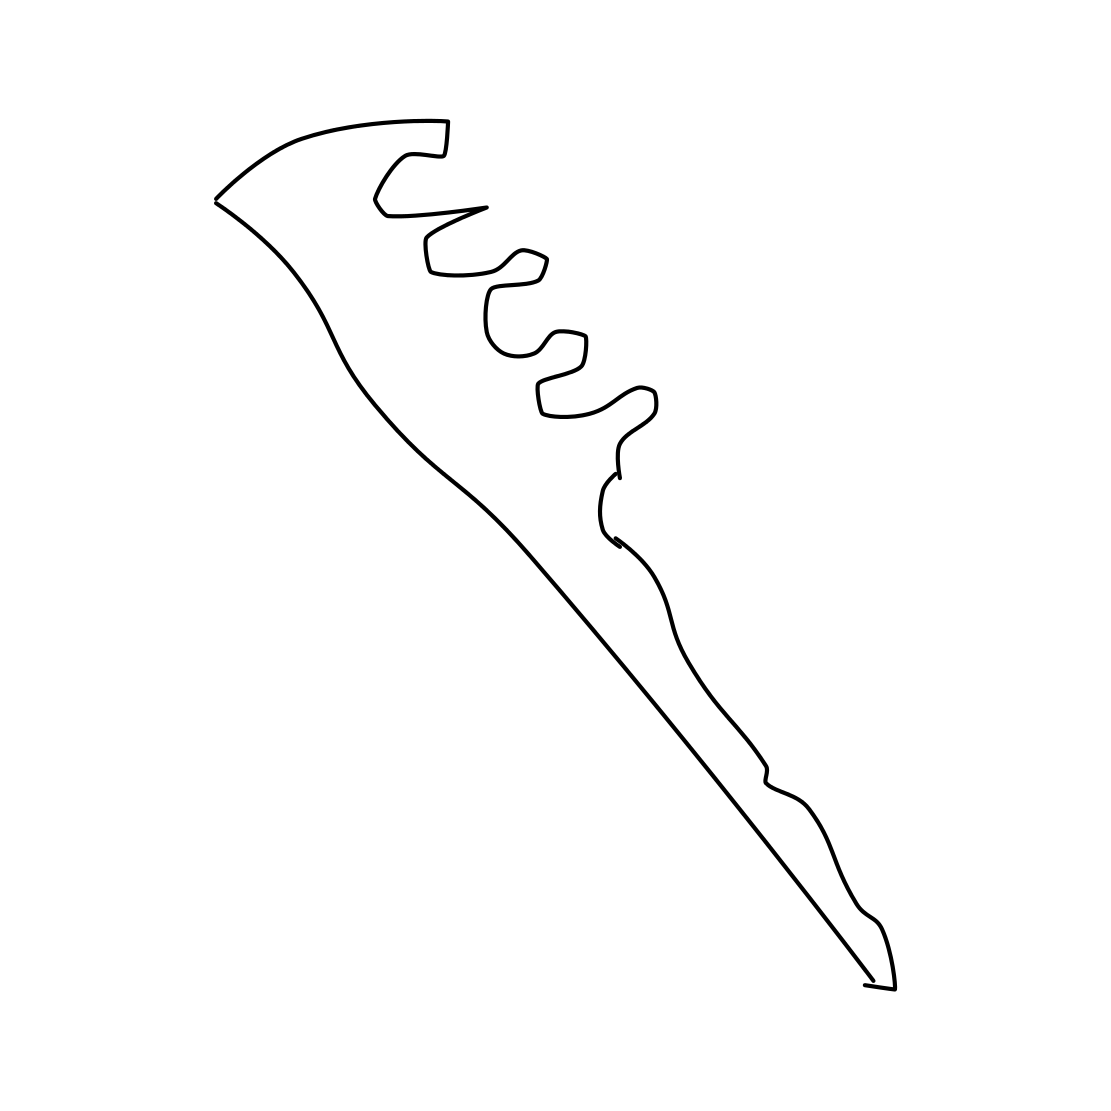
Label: comb